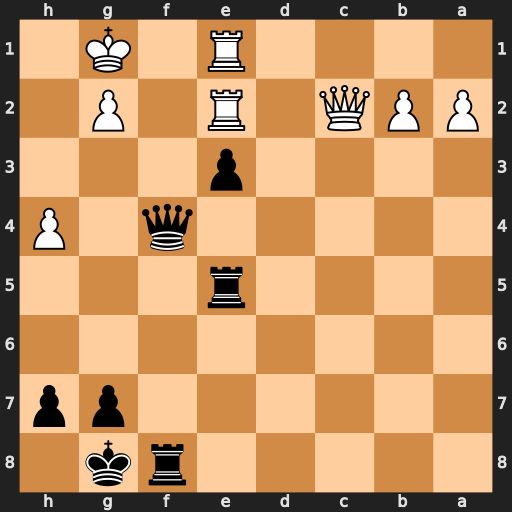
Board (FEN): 5rk1/6pp/8/4r3/5q1P/4p3/PPQ1R1P1/4R1K1
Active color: b
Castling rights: -
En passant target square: -
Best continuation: Qxh4 Qb3+ Kh8 Qxe3 Rxe3